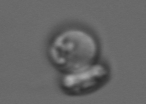
Label: Thalassiosira